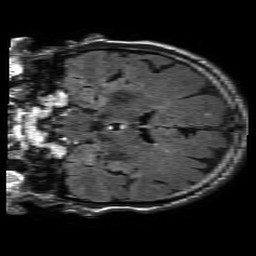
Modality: FLAIR
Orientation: coronal
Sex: male
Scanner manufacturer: philips
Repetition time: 11 s
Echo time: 0.125 s